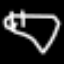
Label: diamond